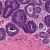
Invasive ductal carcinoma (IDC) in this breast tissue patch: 0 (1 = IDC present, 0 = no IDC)